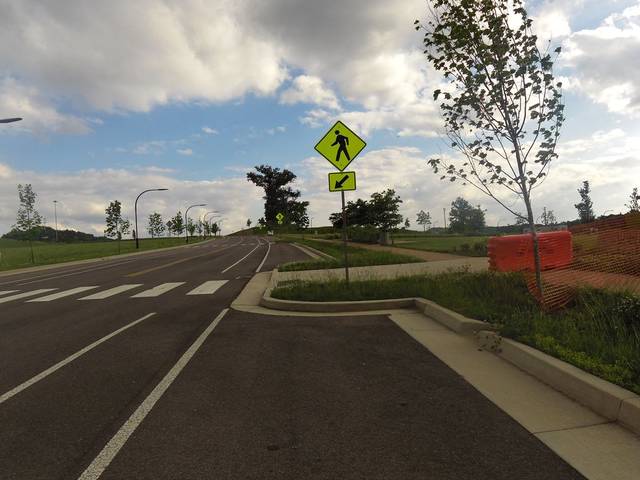
Region: United States
Coordinates: 35.943, -83.951